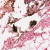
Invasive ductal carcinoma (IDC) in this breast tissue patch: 0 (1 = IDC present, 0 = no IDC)